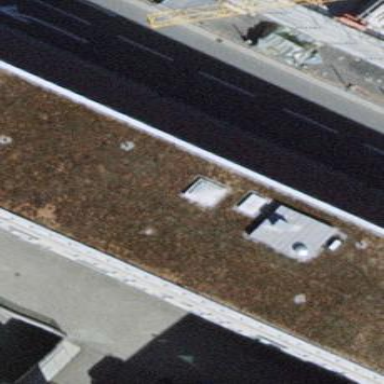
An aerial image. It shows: Public building with flat roof.